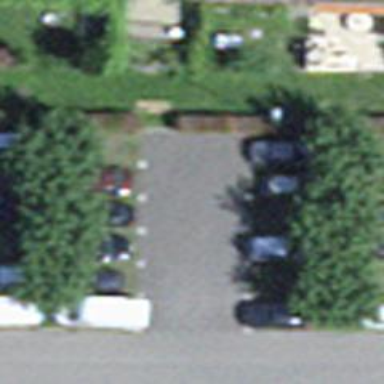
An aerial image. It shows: Parking aisle designated as service road.